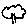
Label: tree